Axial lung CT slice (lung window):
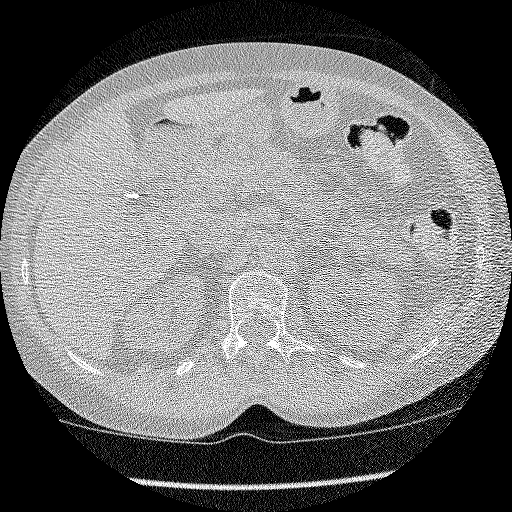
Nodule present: no